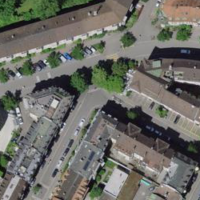
EUNIS habitat code: 54
Species observed at this site:
Geum rivale